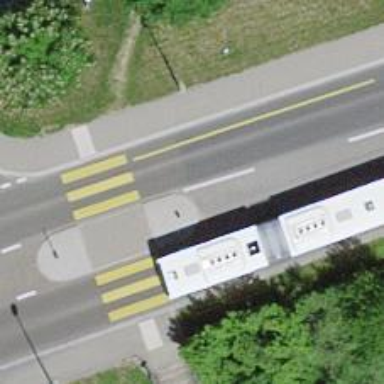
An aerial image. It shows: Uncontrolled zebra crossing with marked island on the road.